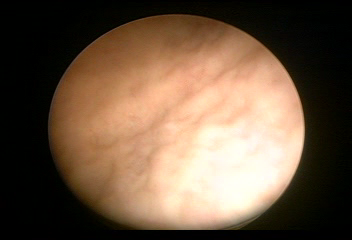
Modality: WLC
Class: Normal mucosa
Bladder cancer association: No